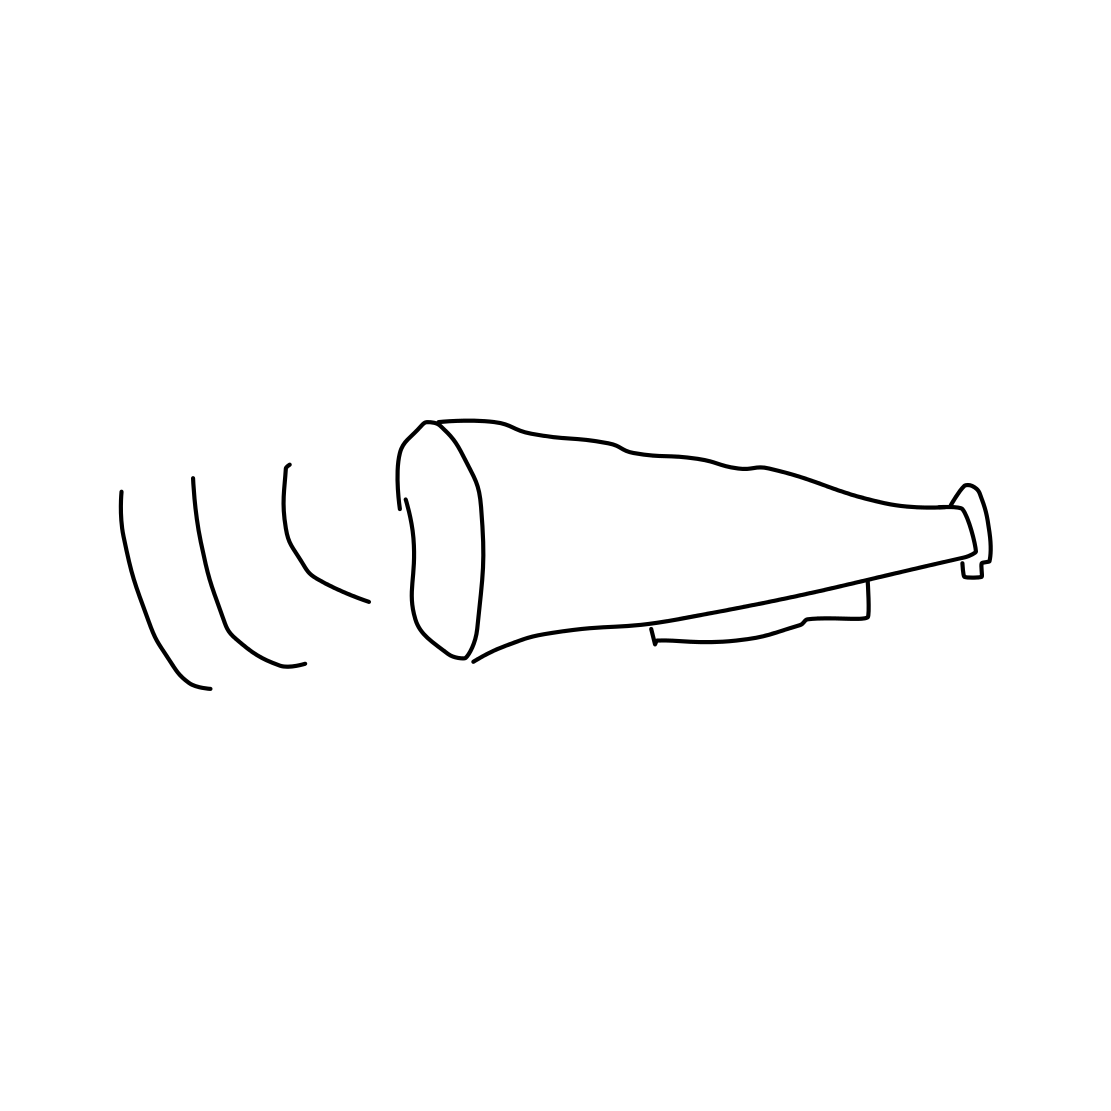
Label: megaphone